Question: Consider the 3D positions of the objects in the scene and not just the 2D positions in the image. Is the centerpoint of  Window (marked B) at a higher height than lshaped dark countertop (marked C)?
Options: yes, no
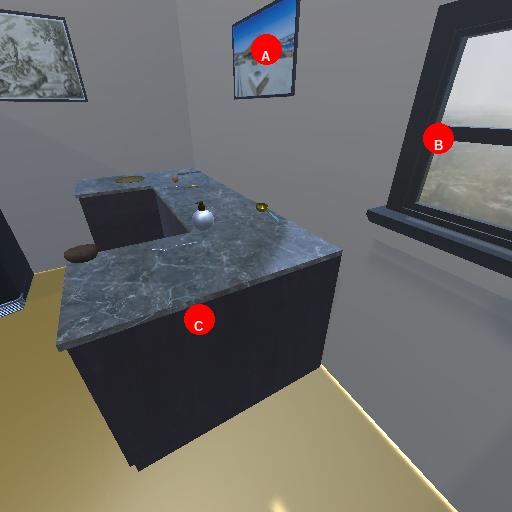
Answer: yes